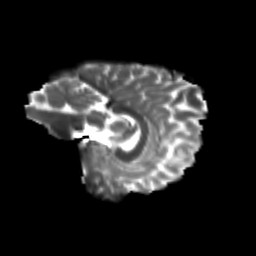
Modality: T2w
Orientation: sagittal
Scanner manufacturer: siemens
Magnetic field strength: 3 T
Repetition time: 9.2 s
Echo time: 0.084 s